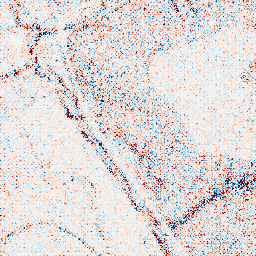
Category: wavelet
Decomposition family: wavelet_biorthogonal
Decomposition parameters: wavelet: bior4.4
level: 1
Upsampling method: regularized
Upsampling parameters: scale: 2
lambda_reg: 0.1
Upsampling scale: 2